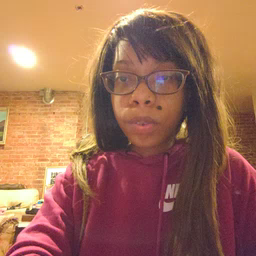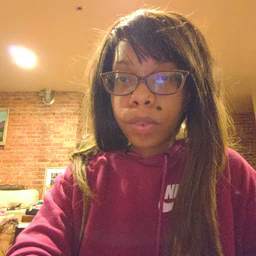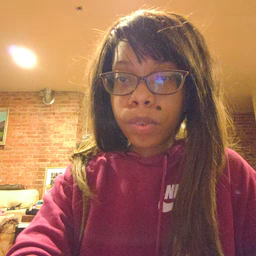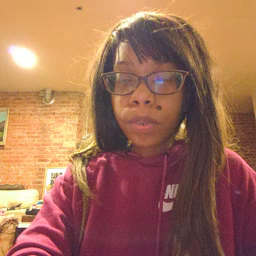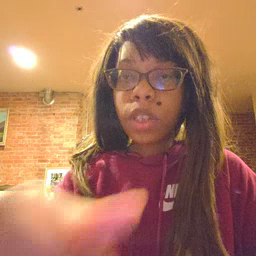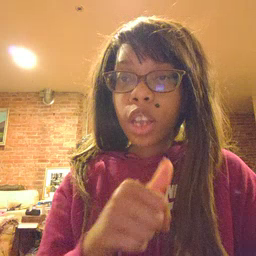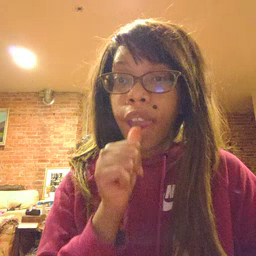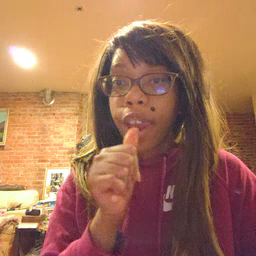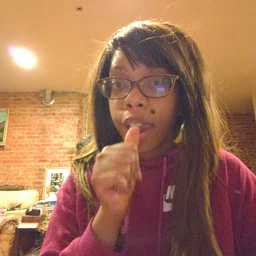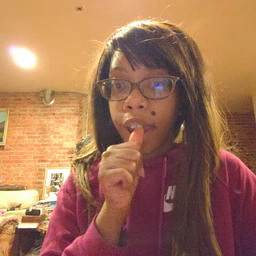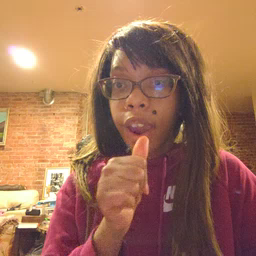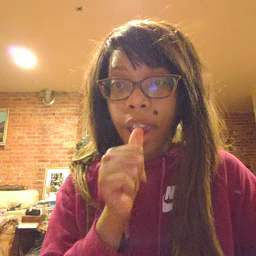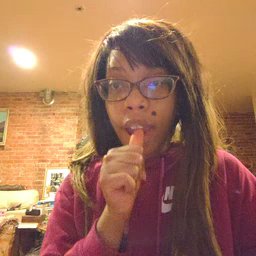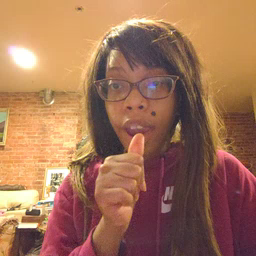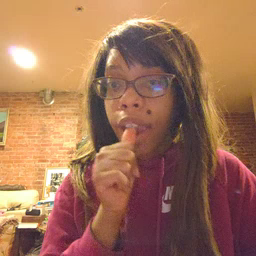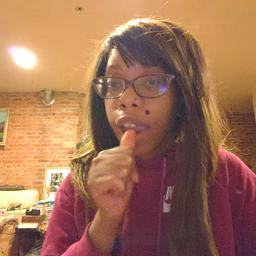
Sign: nuts